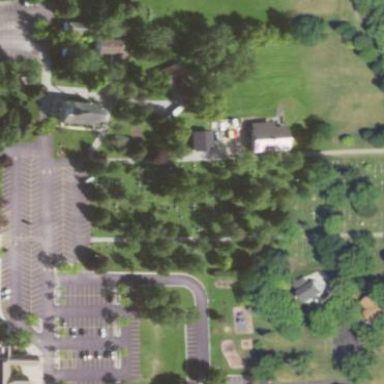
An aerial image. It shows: Cemetery.